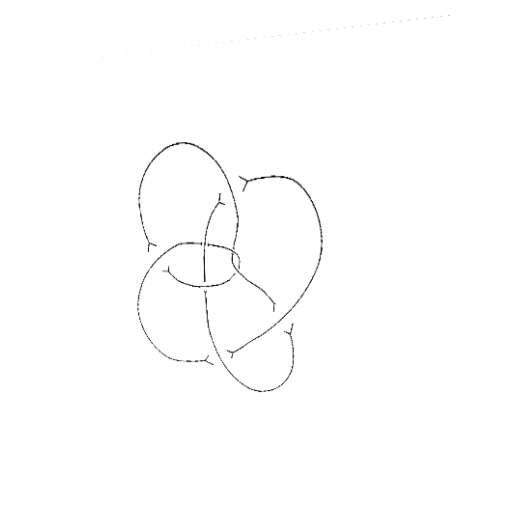
Crossing number: 8